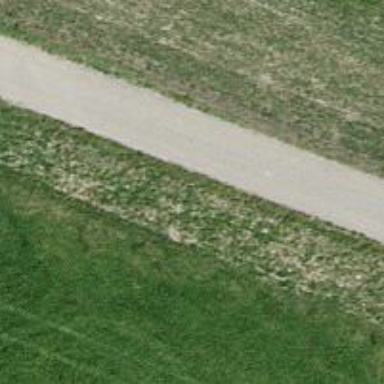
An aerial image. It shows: Track with grade 1 quality.